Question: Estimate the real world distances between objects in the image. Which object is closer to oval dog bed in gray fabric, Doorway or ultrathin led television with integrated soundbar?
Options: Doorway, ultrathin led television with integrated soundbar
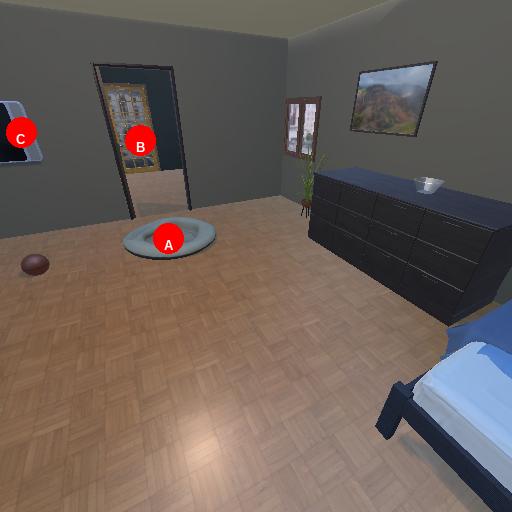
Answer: Doorway